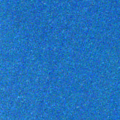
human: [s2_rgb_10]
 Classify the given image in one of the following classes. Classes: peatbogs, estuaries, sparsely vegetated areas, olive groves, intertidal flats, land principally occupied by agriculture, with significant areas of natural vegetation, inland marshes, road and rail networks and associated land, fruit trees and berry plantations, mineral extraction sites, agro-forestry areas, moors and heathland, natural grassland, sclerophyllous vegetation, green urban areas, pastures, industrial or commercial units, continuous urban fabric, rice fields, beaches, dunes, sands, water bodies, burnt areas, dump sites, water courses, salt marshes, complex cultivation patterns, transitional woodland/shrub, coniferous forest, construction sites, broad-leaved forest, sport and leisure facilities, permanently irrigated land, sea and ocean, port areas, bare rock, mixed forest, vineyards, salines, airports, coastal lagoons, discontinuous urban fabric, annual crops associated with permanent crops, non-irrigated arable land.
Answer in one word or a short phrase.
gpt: sea and ocean